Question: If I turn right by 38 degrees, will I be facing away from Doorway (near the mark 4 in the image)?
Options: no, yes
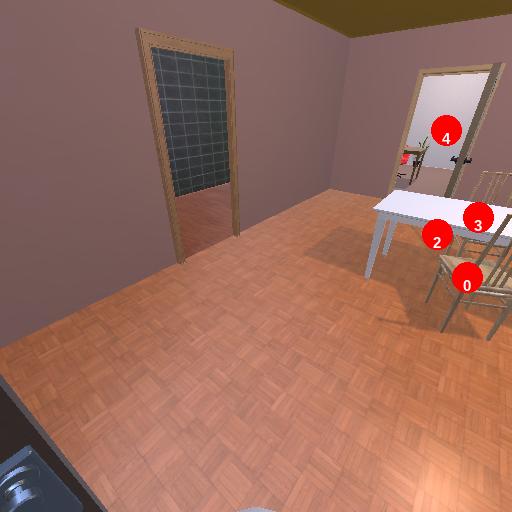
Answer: no